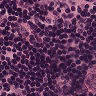
Metastatic tissue present: no